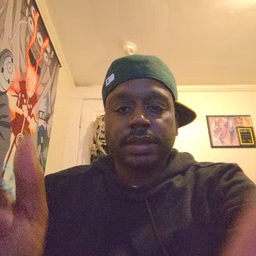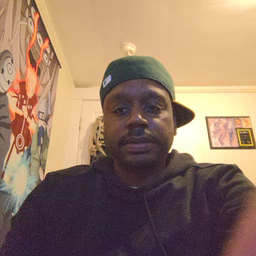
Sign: any